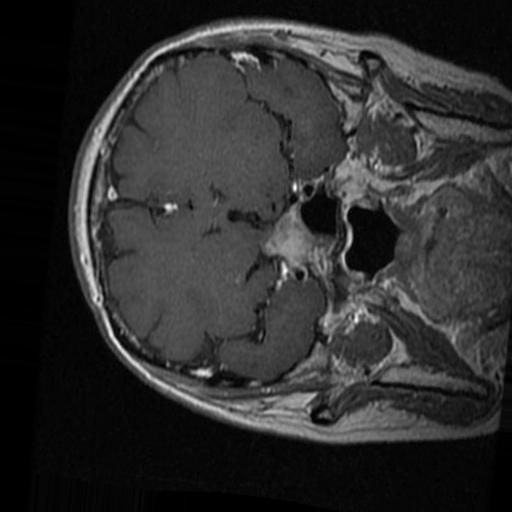
Label: brain_tumor